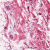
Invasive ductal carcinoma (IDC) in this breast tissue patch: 0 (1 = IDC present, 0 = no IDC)